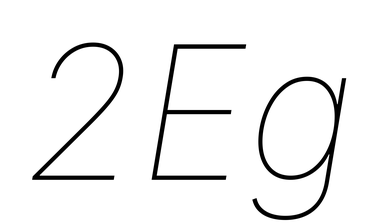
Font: Inter-Italic_Thin_Italic